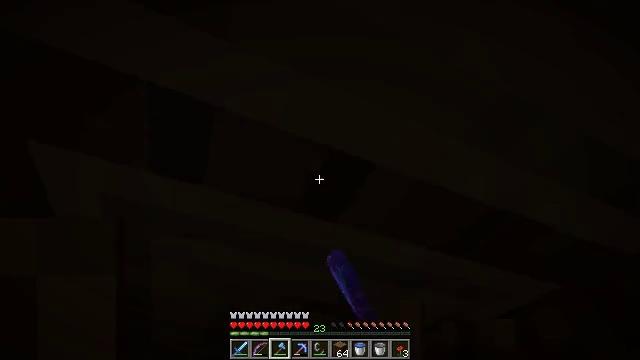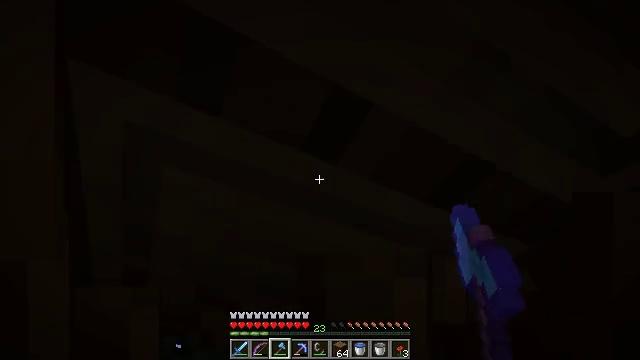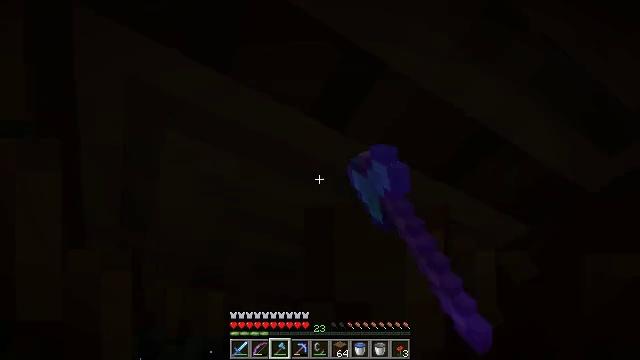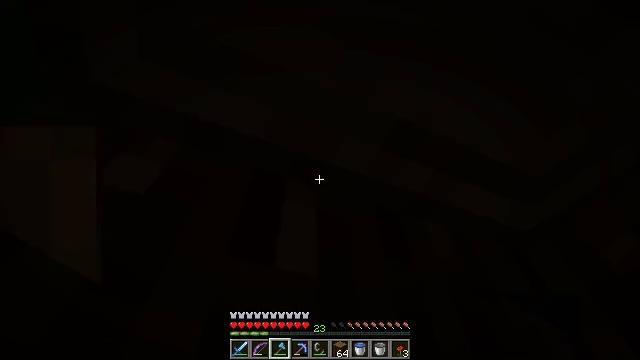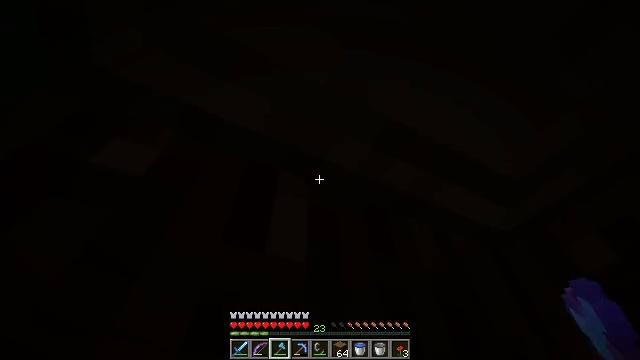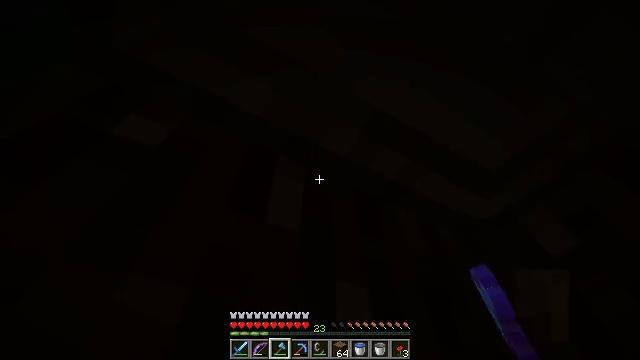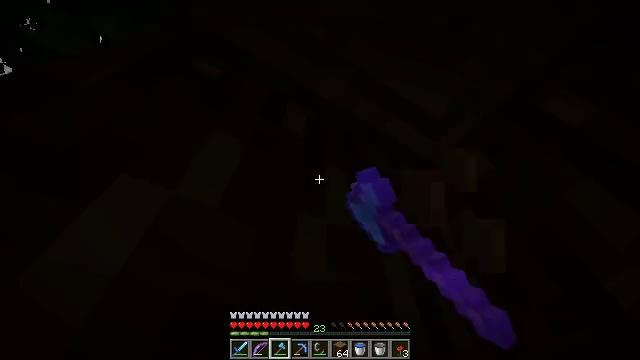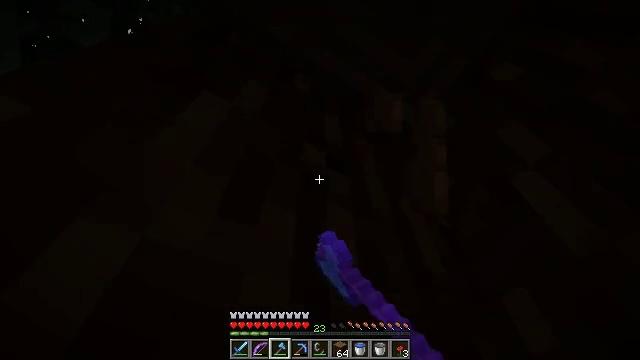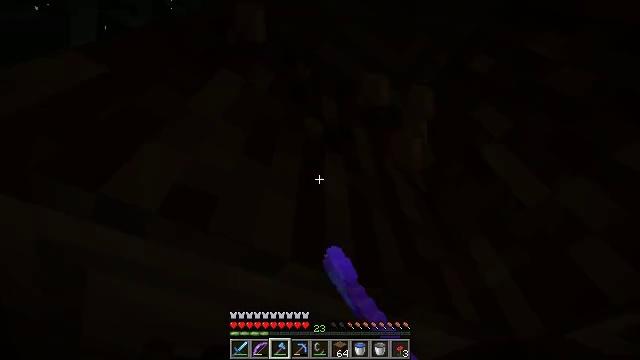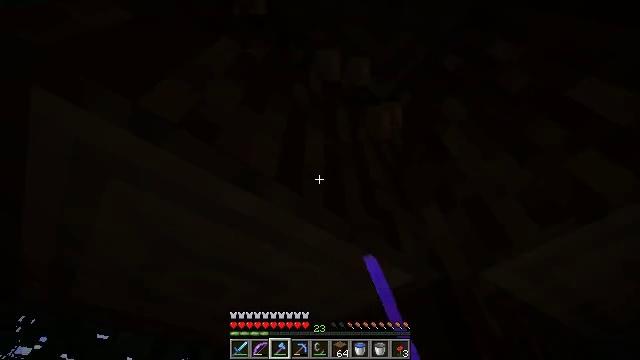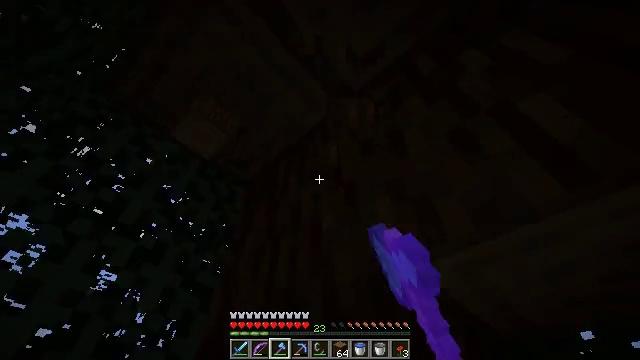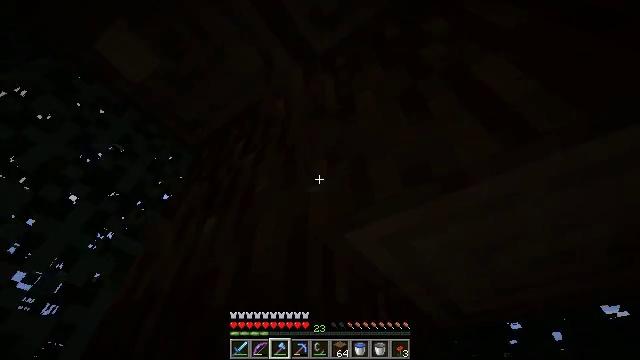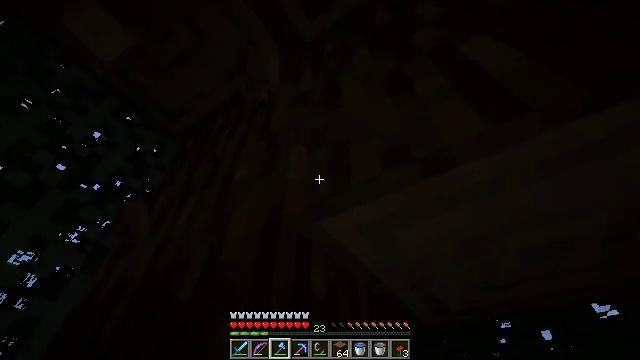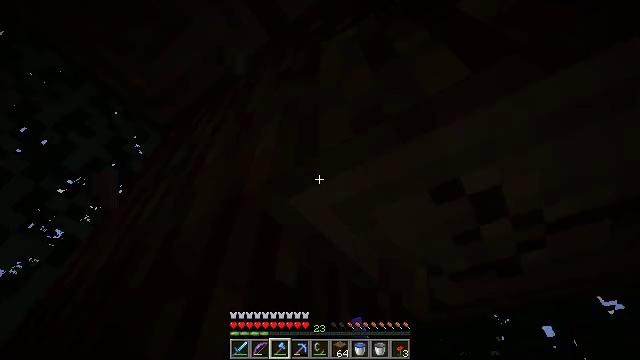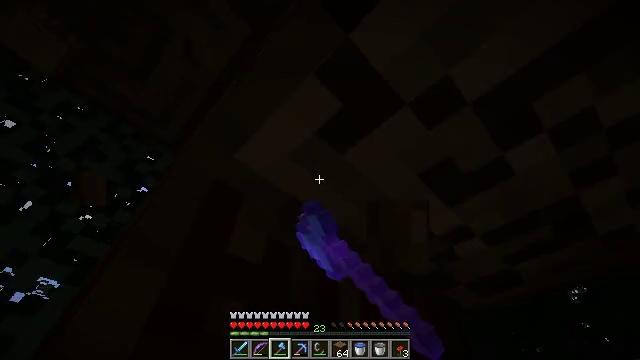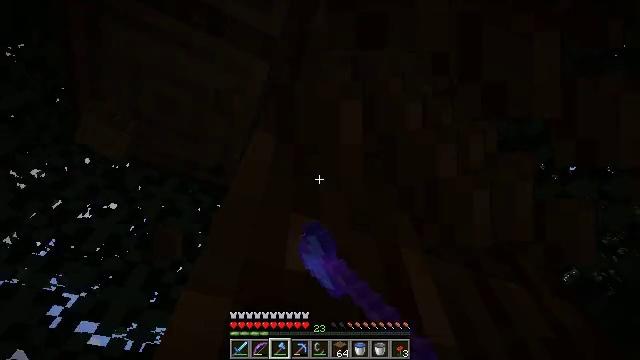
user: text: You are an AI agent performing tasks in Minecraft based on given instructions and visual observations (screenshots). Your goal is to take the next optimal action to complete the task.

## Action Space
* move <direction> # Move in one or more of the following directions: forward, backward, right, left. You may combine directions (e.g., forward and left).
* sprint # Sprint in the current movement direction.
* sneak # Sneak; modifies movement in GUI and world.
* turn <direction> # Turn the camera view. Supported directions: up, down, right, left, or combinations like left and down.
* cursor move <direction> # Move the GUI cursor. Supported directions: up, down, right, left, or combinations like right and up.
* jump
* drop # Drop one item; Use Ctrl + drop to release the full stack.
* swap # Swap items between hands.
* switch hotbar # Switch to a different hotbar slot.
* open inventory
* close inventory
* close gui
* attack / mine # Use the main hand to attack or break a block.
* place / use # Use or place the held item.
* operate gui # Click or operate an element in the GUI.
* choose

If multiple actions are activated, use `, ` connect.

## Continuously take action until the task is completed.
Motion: motion action
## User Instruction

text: Chop down the spruce log.
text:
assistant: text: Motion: move forward and move left, sprint, turn right and up, attack / mine
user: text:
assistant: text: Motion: move forward and move left, sprint, turn right, attack / mine
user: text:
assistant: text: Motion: move forward and move left, sprint, turn right and up, attack / mine
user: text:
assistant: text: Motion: move forward and move left, sprint, turn right, attack / mine
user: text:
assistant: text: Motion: move forward and move left, sprint, turn right and up, attack / mine
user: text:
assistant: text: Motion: move forward and move left, sprint, turn right, attack / mine
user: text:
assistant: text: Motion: move forward, sprint, attack / mine
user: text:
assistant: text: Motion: move forward, sprint, attack / mine
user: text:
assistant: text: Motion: move forward, sprint, turn right and down, attack / mine
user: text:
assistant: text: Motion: move forward, sprint, turn right and down, attack / mine
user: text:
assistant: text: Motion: move forward, sprint, turn right and down, attack / mine
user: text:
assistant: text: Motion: move forward, sprint, turn right, attack / mine
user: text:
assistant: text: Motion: move forward, sprint, attack / mine
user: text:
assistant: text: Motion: sprint, turn left and up, attack / mine
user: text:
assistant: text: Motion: sprint, turn left and up, attack / mine
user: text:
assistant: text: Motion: sprint, turn left, attack / mine
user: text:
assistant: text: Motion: sprint, turn left and up, attack / mine
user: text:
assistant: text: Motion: sprint, turn left and up
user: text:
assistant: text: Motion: move forward, sprint, turn left
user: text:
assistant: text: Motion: move forward and move left, sprint, turn left
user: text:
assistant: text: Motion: move forward and move left, sprint, turn left
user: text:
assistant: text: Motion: move forward and move left, sprint
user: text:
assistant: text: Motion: move forward and move left, sprint
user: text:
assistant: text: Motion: move forward and move left, sprint, turn right and down
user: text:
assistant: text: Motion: move forward and move left, sprint, turn right and down
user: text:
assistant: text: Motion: move forward and move left, sprint, turn right and down
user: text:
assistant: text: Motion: move forward and move left, sprint, turn right and down, jump
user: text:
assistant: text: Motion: move forward and move left, sprint, turn right and down, jump
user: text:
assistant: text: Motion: move forward and move left, sprint, turn right, jump
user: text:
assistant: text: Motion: move forward and move left, sprint, turn right, jump